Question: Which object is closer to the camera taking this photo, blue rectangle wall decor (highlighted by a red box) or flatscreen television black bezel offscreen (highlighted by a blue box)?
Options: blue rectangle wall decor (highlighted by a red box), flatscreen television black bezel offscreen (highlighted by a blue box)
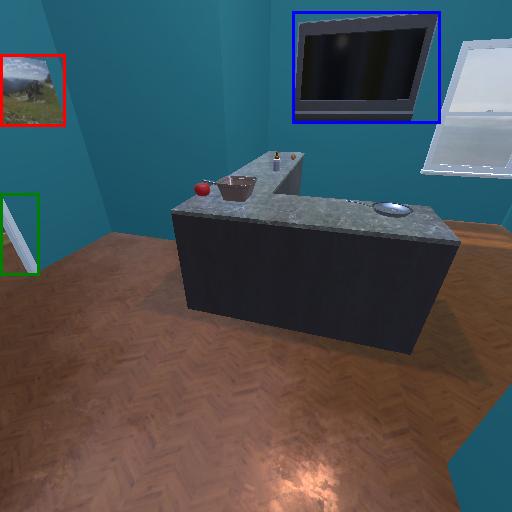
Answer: blue rectangle wall decor (highlighted by a red box)